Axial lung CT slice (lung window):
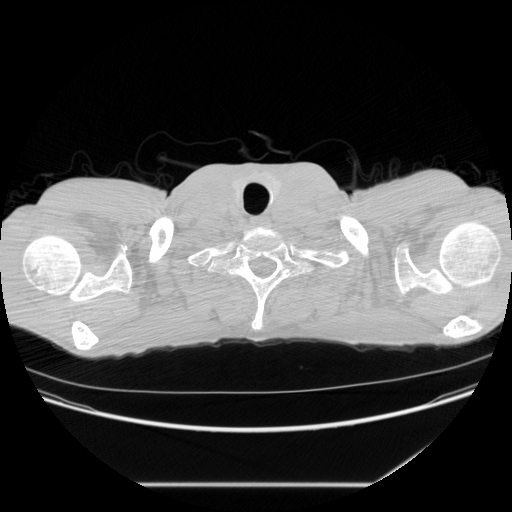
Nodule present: no